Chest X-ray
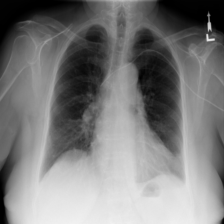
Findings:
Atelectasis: negative
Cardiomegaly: negative
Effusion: negative
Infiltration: negative
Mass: negative
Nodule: negative
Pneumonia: negative
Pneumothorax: negative
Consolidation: negative
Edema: negative
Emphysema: negative
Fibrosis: negative
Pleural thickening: negative
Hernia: negative